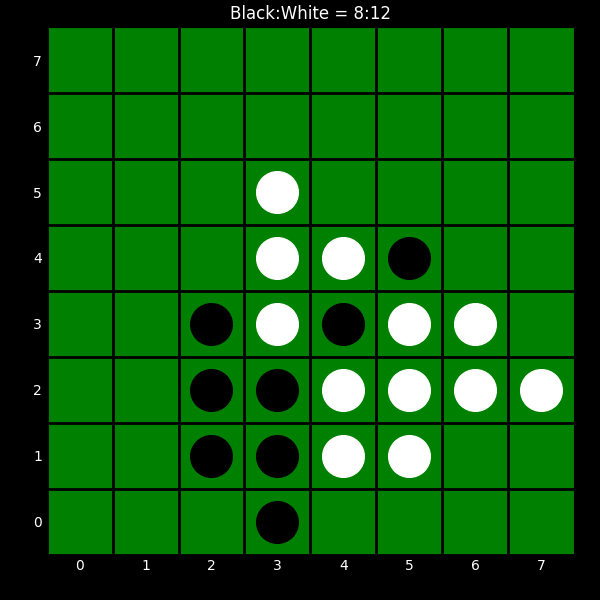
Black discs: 8
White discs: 12